Question: Following is the code:
'''
<td><input class='datepicker' size=10 style='margin-left:auto;margin-right:1%;' id='endDate_0' placeholder='End Date' />
</td>
<td><select class='select_time' width='30%' size=5 id='startTime_0'></select>
</td>
<td><select class='select_time' width='30%' size=5 id='endTime_0'></select>
</td>
'''
css for select:
'''
select{
background: #ffffff;
padding: 3px;
font-size: 14px;
font-family: Arial;
border: 1px solid #ccc;
letter-spacing: 1px;
border-radius:3px;
-webkit-border-radius:3px;
-moz-border-radius:3px;
width:100%;
}
'''
js:
'''
var select_time='<option value="0">0000 hrs</option>
<option value="100">0100 hrs</option>
<option value="200">0200 hrs</option>
<option value="300">0300 hrs</option>
<option value="400">0400 hrs</option>
<option value="500">0500 hrs</option>
<option value="600">0600 hrs</option>
<option value="700">0700 hrs</option>
<option value="800">0800 hrs</option>
<option value="900">0900 hrs</option>
<option value="1000">1000 hrs</option>
<option value="1100">1100 hrs</option>
<option selected value="1200">1200 hrs</option>
<option value="1300">1300 hrs</option>
<option value="1400">1400 hrs</option>
<option value="1500">1500 hrs</option>';
$('.select_time').html(select_time);
'''
This is the output which i am getting
I am unable to figure our why the select tag is not displayed properly,any help will be appreciated.
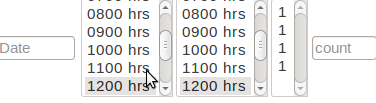
Answer: If you want to select box instead of list box then remove size from select tag.
'''
<select class='select_time' width='30%' id='startTime_0'>
'''